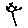
Label: tree